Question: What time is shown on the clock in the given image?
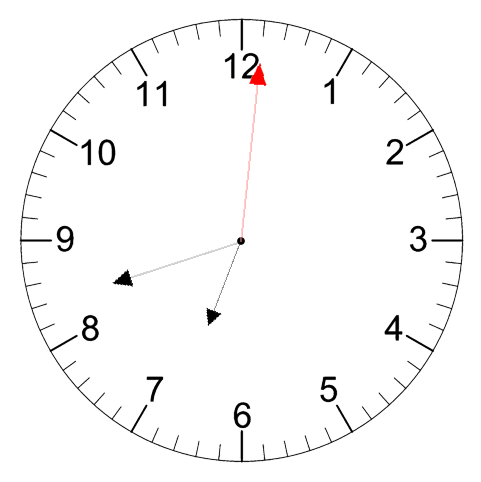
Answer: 06:42:01